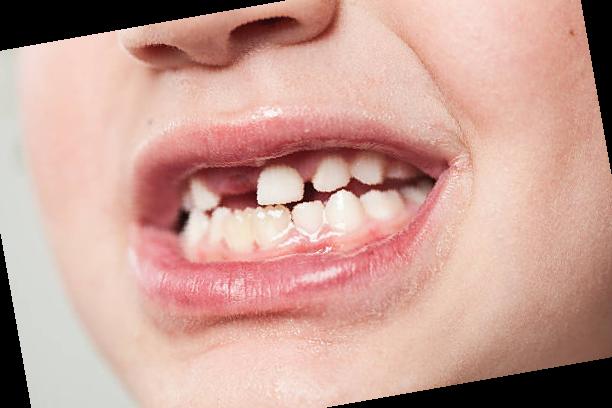
Condition: hypodontia